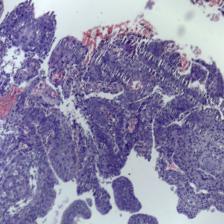
Diagnosis: OSCC